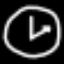
Label: clock